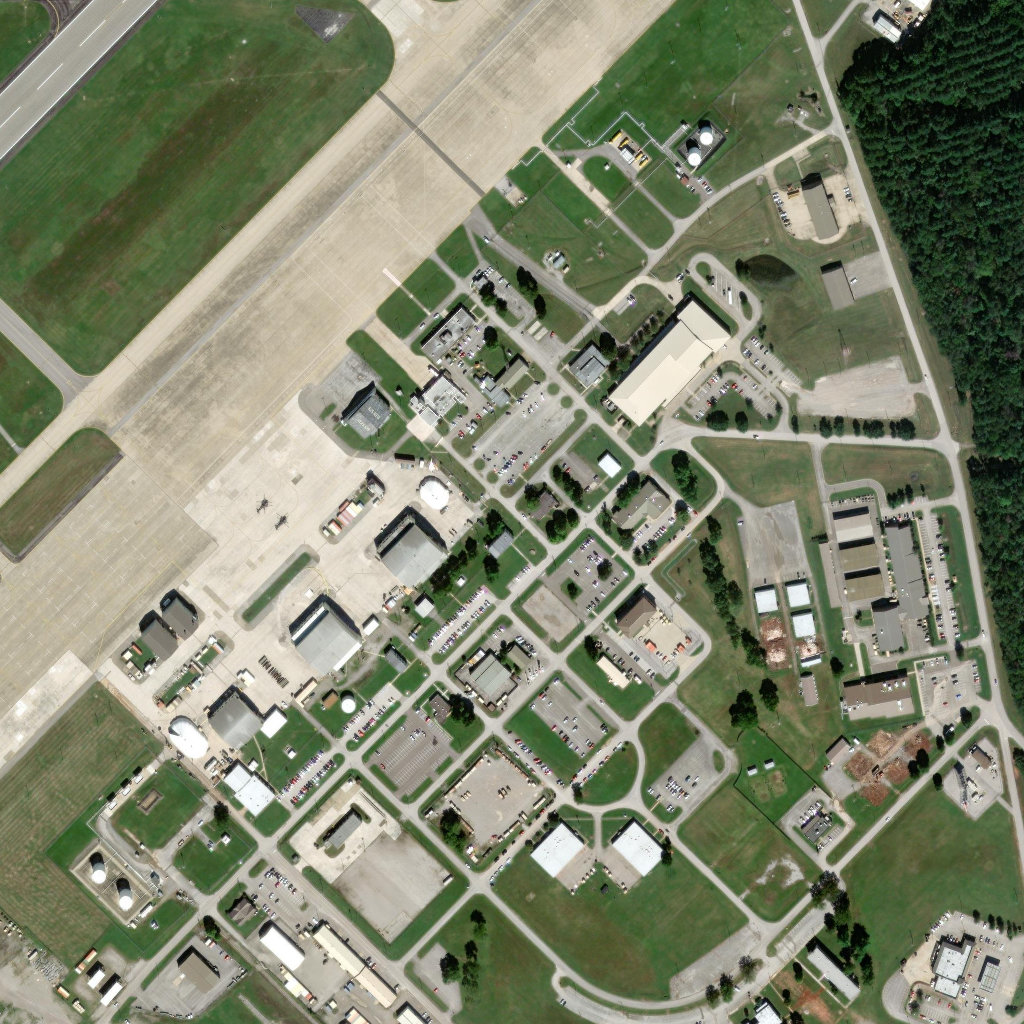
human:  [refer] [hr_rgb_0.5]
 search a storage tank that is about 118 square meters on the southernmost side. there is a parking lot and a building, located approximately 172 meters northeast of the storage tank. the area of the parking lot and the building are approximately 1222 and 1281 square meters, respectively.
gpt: <box>[[11, 87, 12, 88, 0]]</box>